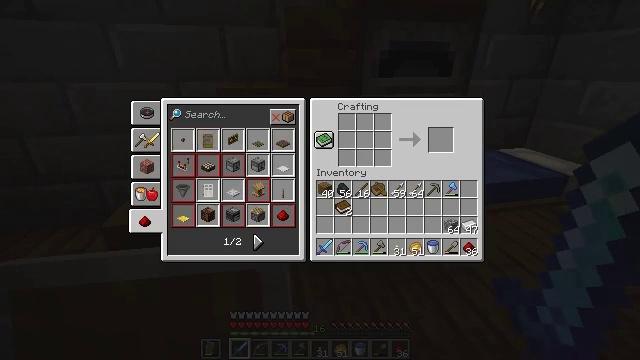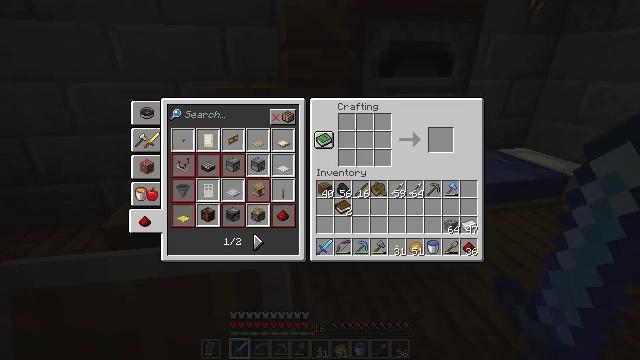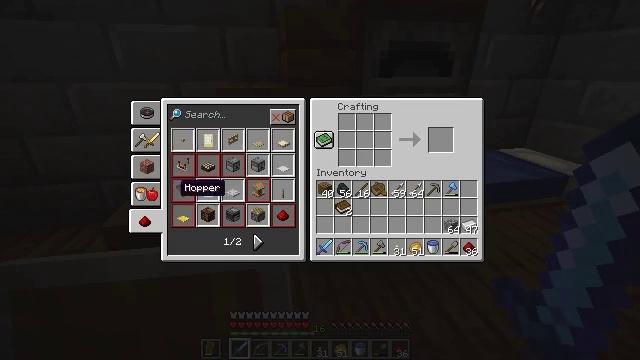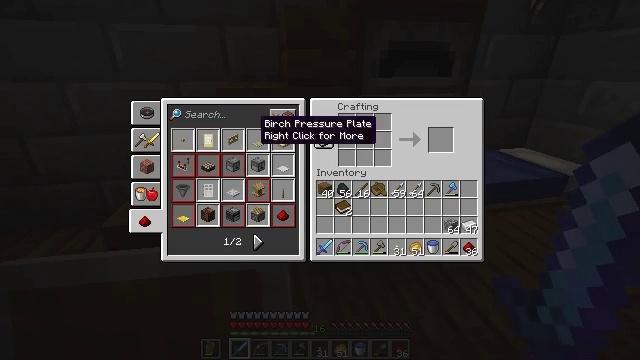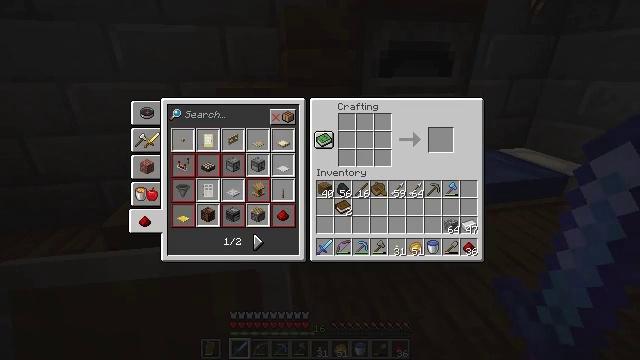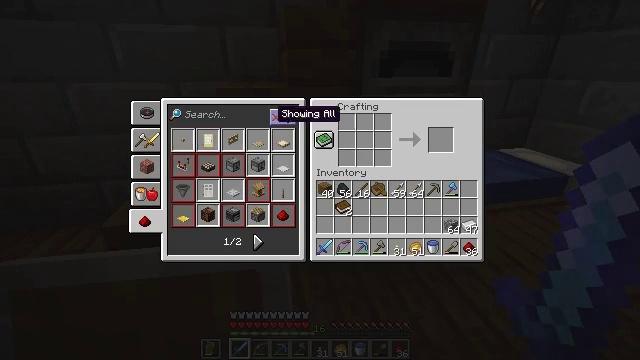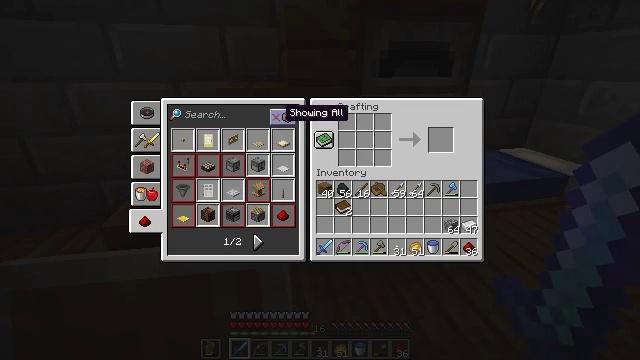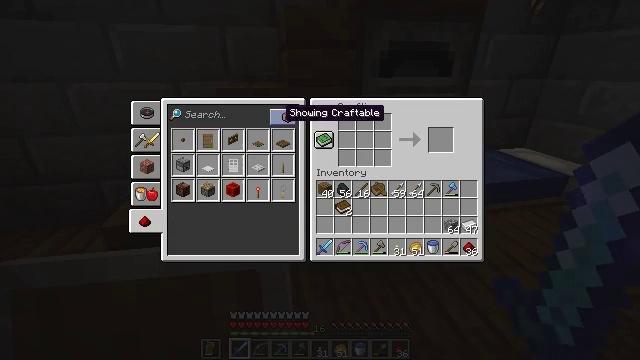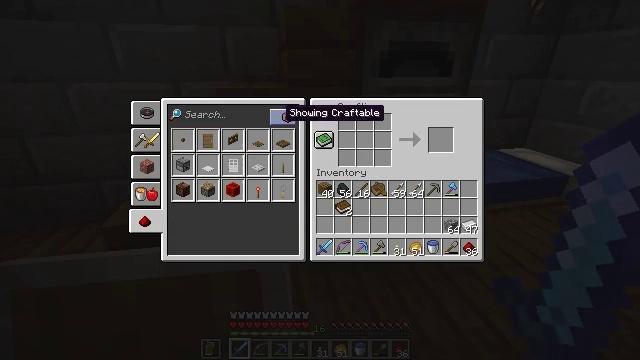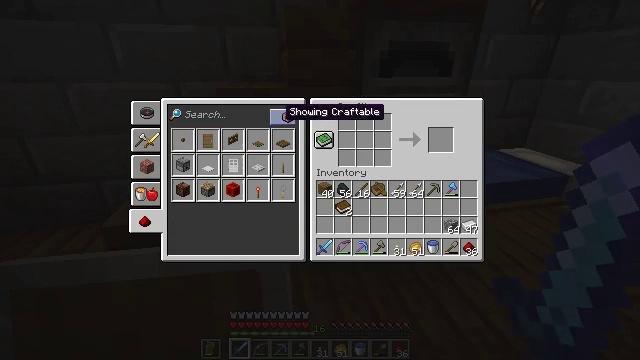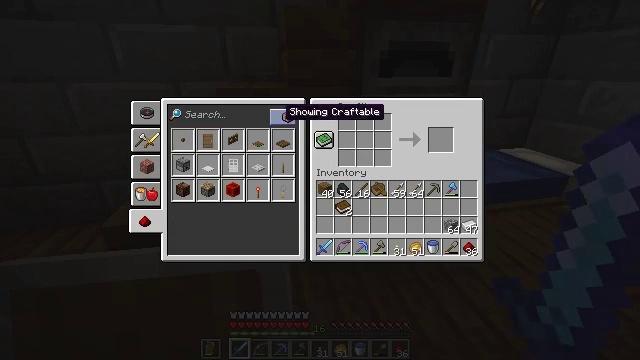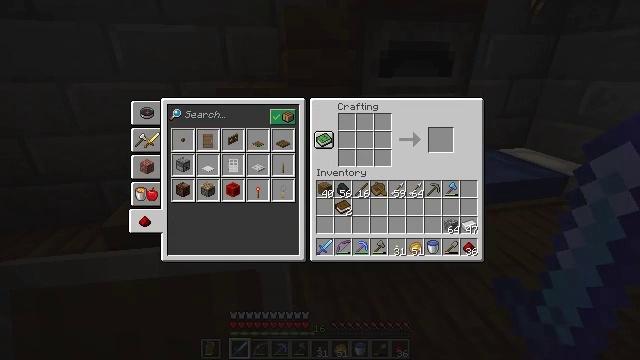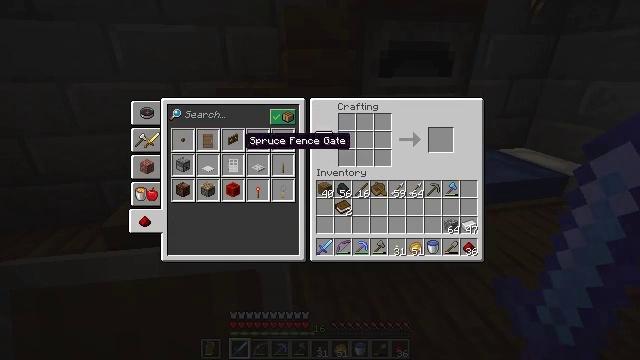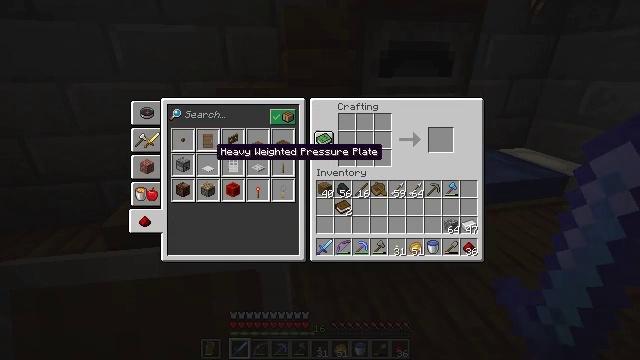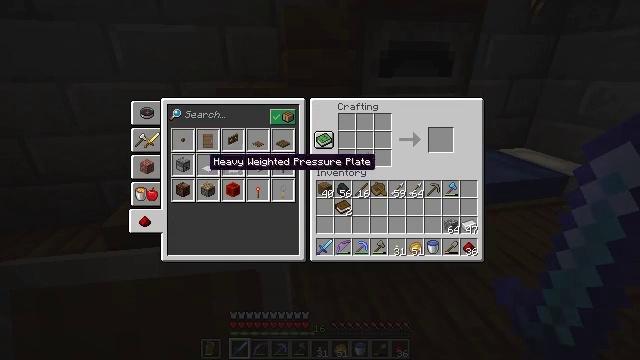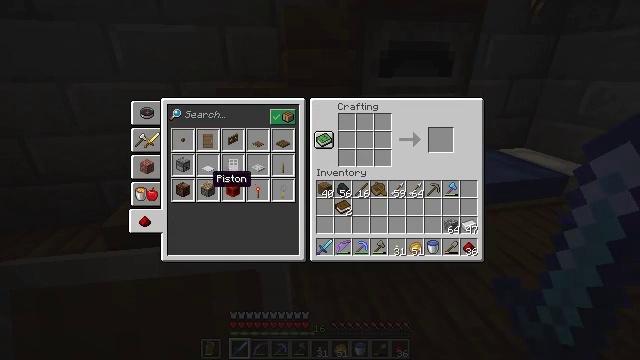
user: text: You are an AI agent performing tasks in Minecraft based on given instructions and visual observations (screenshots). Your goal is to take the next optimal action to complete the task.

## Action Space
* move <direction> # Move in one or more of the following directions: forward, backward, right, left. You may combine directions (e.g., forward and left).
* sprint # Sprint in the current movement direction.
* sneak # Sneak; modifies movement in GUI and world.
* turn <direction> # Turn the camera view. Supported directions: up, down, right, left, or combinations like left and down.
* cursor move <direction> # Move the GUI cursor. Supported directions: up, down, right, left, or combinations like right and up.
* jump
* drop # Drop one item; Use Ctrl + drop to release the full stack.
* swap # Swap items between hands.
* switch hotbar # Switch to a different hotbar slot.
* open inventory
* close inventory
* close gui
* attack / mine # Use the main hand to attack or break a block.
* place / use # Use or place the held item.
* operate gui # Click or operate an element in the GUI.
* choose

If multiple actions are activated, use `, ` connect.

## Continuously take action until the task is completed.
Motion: motion action
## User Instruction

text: Use iron, redstone, wood, and cobblestone to craft a piston.
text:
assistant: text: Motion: operate gui
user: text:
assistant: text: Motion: cursor move right and up
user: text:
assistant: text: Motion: cursor move right and up
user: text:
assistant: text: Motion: cursor move right and up
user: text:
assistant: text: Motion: cursor move right
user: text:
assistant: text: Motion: cursor move right
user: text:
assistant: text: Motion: operate gui
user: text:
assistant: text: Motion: operate gui
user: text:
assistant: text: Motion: no_op
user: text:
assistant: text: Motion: no_op
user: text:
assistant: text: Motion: cursor move left
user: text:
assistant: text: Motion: cursor move left and down
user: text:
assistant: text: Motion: cursor move left and down
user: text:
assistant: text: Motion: cursor move left and down
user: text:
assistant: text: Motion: cursor move down
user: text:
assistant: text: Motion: no_op
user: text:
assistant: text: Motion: operate gui
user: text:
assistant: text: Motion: operate gui
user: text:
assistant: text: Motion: no_op
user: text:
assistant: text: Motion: no_op
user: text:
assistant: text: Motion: no_op
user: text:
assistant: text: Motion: no_op
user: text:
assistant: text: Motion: no_op
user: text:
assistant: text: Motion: operate gui
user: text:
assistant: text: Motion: operate gui
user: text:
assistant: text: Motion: no_op
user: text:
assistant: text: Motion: no_op
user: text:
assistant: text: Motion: no_op
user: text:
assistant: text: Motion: no_op
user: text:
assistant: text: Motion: no_op